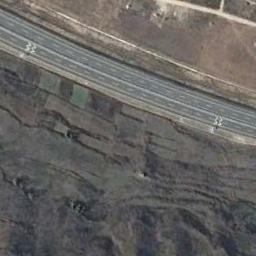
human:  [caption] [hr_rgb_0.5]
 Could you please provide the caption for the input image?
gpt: A freeway with a small bend is a terrace on one side and on the other side is a wasteland .

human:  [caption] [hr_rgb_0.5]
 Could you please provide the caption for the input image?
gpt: Large brown terraces around the freeway .

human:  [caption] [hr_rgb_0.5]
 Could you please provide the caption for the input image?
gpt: The freeway is between the bare land and grass .

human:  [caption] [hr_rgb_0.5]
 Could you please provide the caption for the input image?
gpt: Cars on highways vary in size .

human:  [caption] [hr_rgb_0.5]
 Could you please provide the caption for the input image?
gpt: There are some terrace farmlands beside the freeway .